Aerial crown-view tile of a tropical tree (Barro Colorado Island, Panama), acquired 20250124:
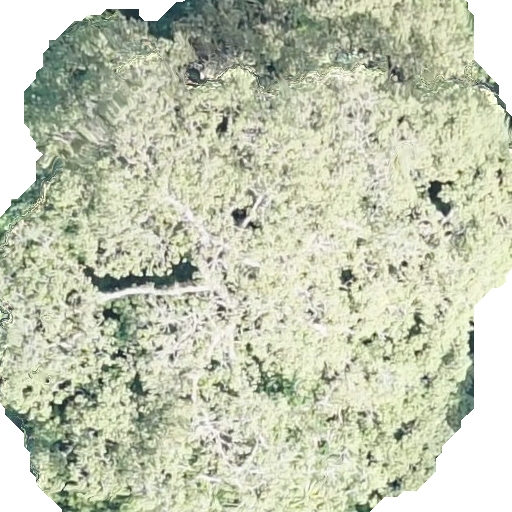
Species: Sterculia apetala
GBIF accepted scientific name: Sterculia apetala
Crown area: 397.116 m²